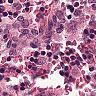
Metastatic tissue present: no